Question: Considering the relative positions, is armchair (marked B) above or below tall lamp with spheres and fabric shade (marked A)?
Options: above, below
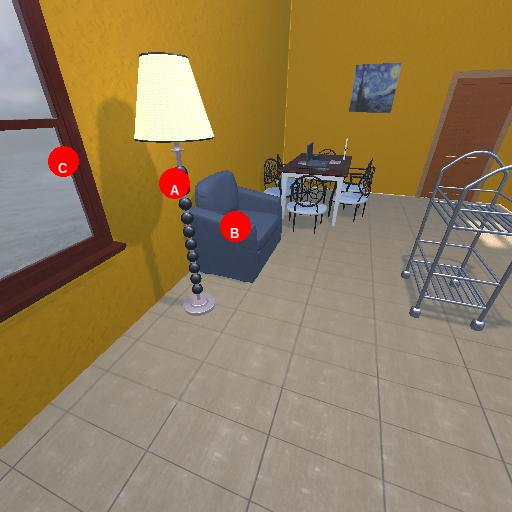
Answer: above